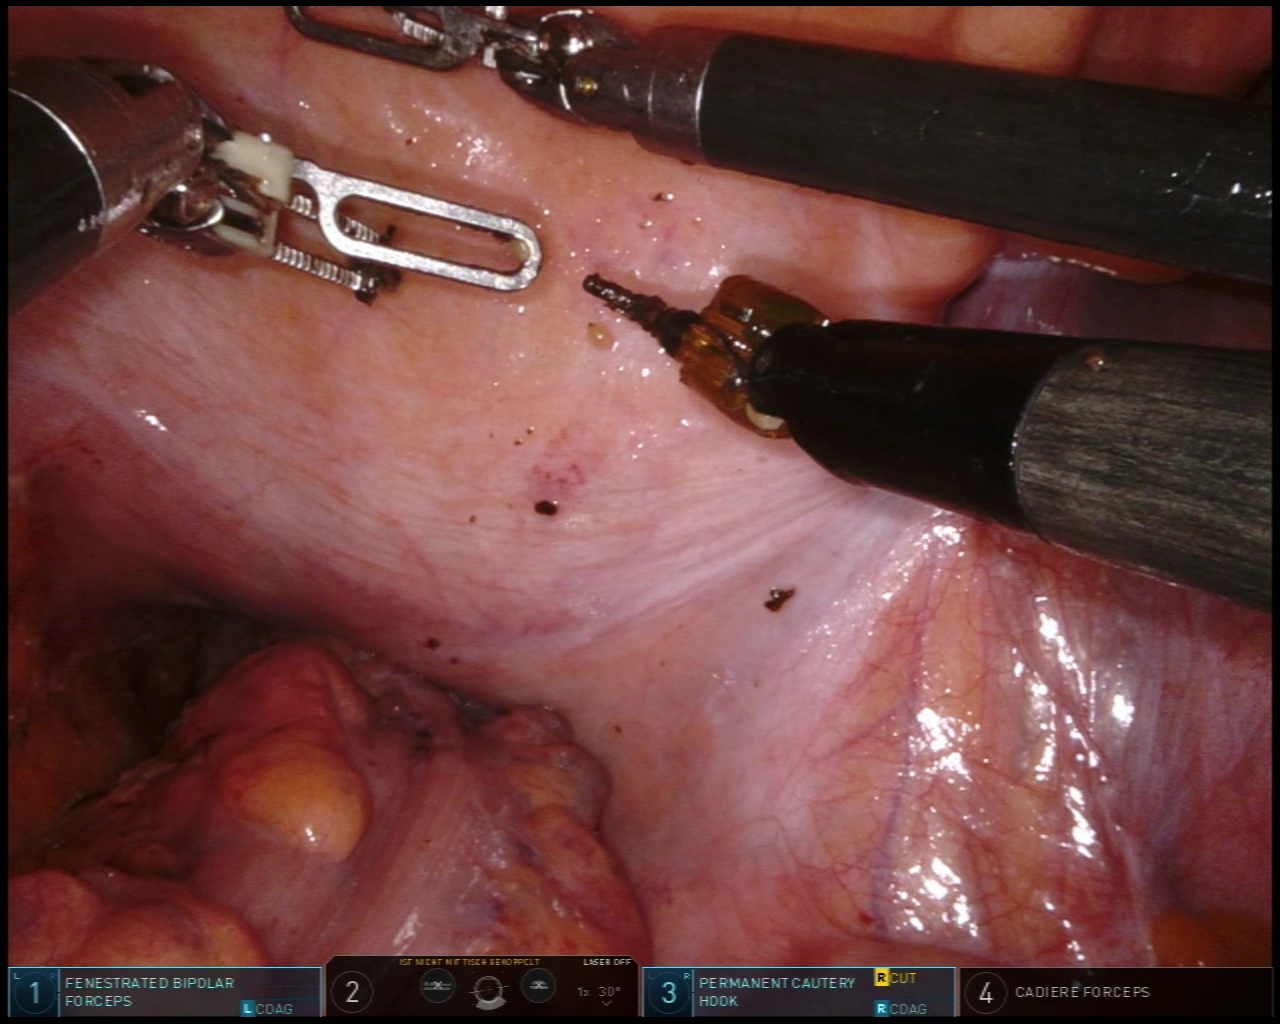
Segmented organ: colon
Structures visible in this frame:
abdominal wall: yes
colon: yes
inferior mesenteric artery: no
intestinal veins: no
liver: no
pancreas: no
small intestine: no
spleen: no
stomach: no
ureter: no
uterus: no
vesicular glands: no